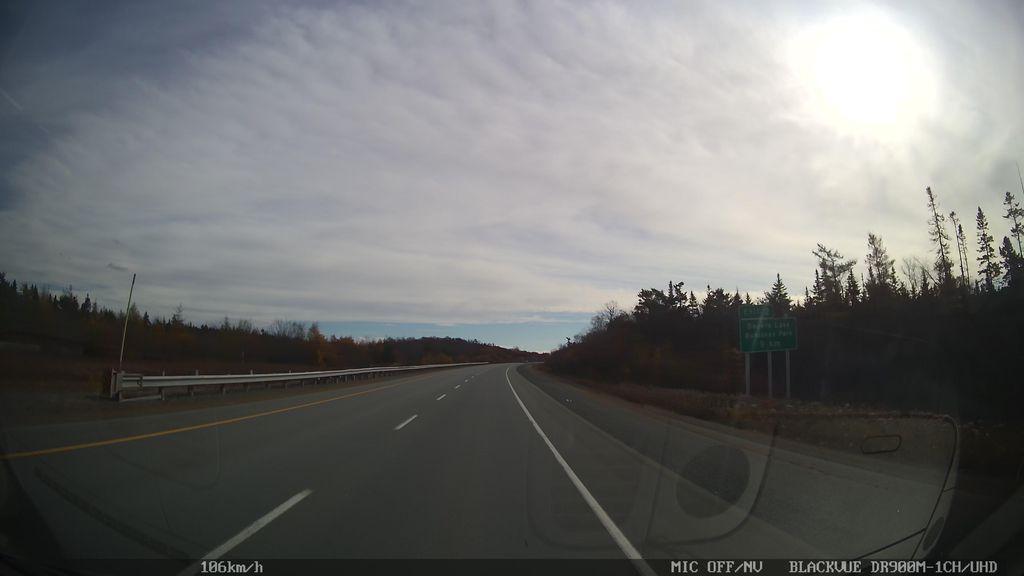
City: halifax